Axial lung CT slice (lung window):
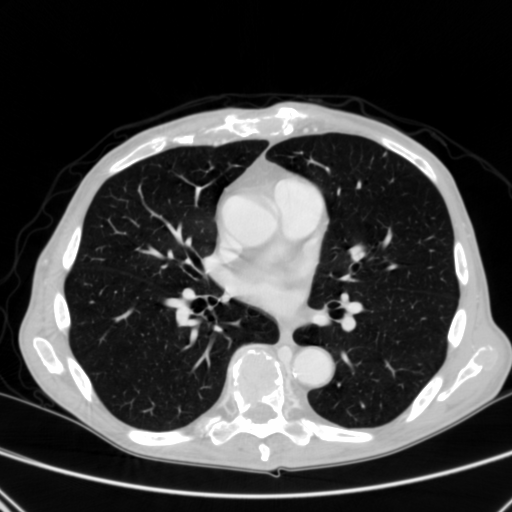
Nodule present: yes
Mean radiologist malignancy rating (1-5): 2.5